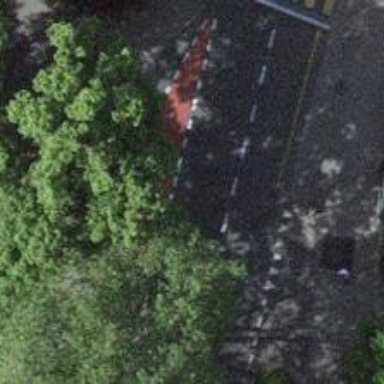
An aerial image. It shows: Tertiary road with asphalt surface. There is separate sidewalk along the road.